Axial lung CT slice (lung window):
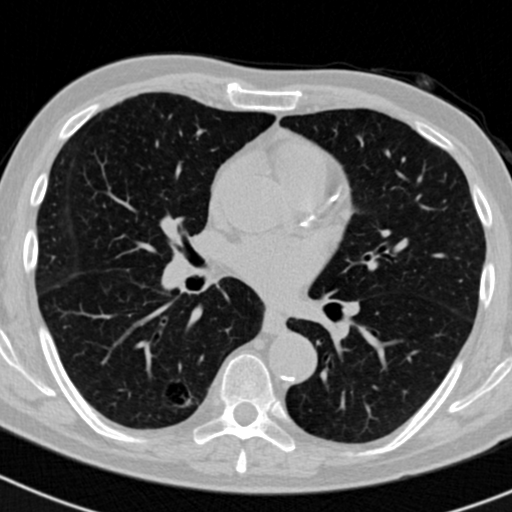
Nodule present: yes
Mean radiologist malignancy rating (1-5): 3